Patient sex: M
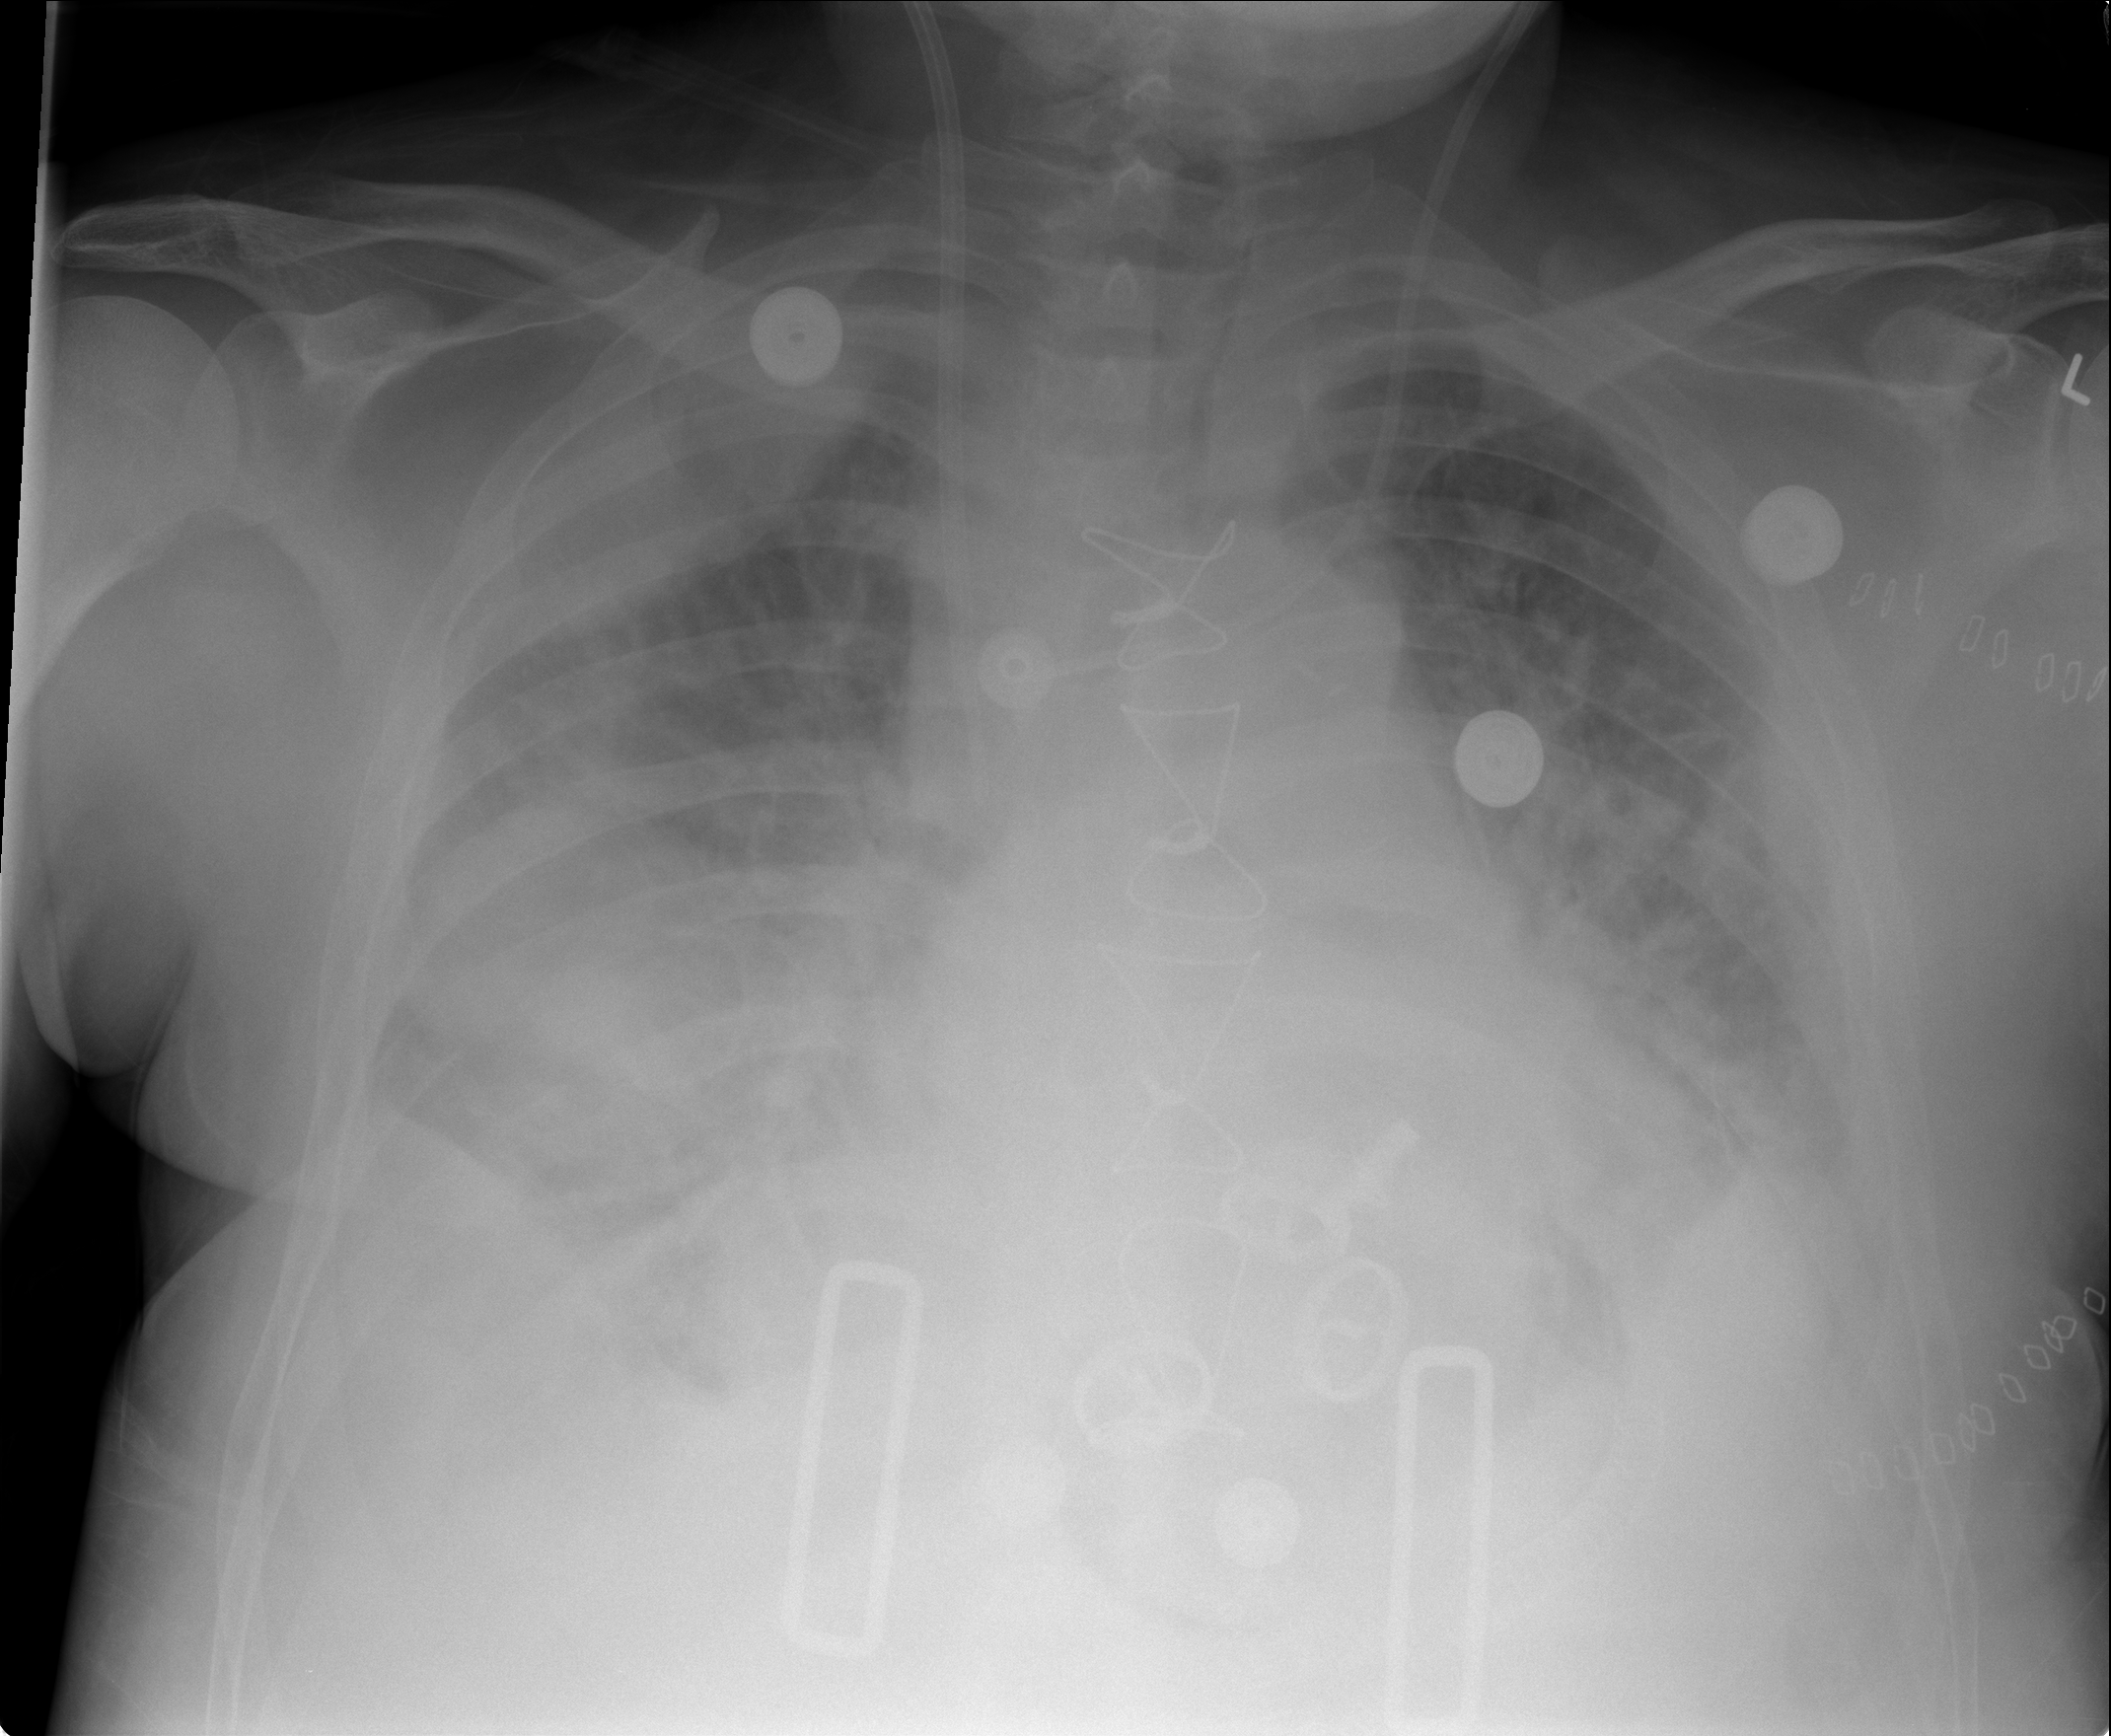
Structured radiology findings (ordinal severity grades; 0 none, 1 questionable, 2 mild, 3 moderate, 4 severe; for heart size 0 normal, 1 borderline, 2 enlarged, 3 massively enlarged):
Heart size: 2
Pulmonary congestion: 2
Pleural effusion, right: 3
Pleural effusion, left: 3
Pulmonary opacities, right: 2
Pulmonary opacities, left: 2
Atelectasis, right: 3
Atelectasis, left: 2